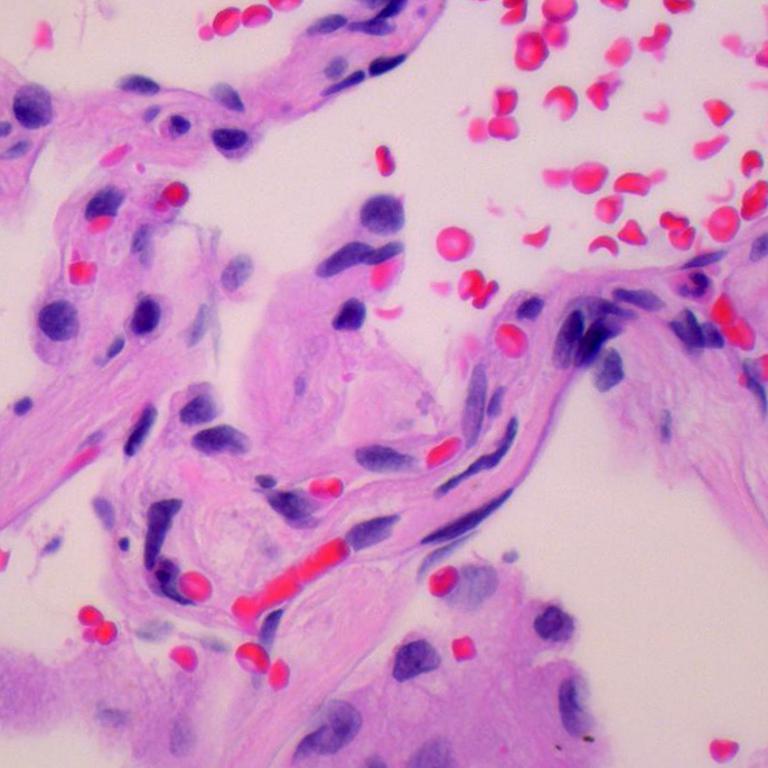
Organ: lung
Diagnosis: benign